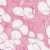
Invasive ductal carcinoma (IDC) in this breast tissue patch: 0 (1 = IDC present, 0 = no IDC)